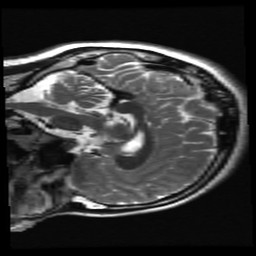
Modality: T2w
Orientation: sagittal
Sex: female
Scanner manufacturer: ge
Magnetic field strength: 3 T
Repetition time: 5 s
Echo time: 0.1012 s